Question: Where does train 20629 end?
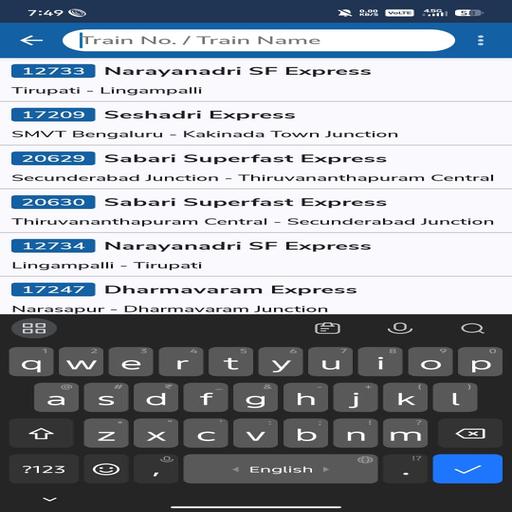
Answer: Thiruvananthapuram Central